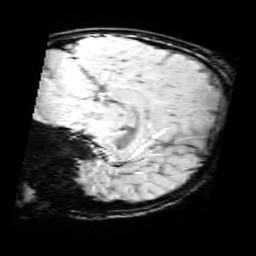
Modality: SWI
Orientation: sagittal
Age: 14
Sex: female
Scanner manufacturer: siemens
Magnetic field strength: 3 T
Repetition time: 0.027 s
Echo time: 0.02 s